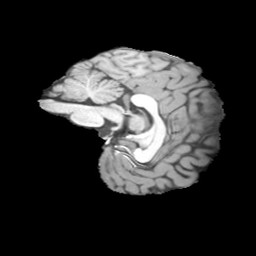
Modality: T1w
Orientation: sagittal
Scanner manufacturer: siemens
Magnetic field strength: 3 T
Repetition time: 2 s
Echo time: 0.0024 s